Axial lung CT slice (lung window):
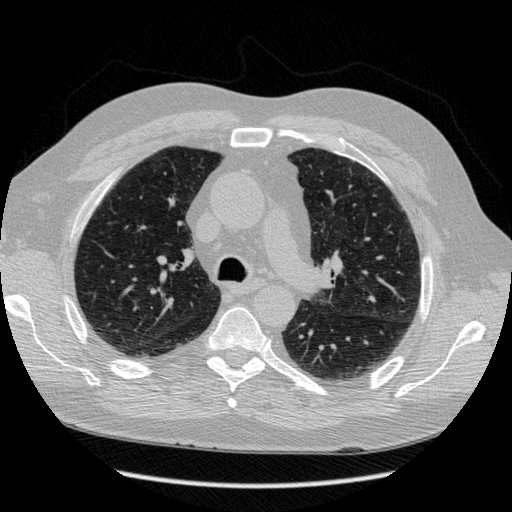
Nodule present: no